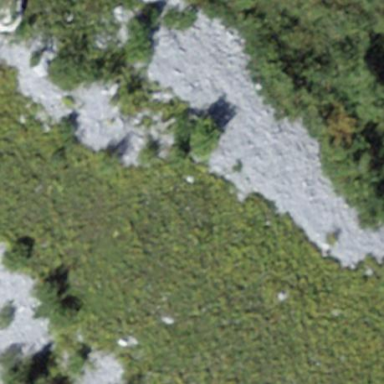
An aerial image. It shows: Natural scree.